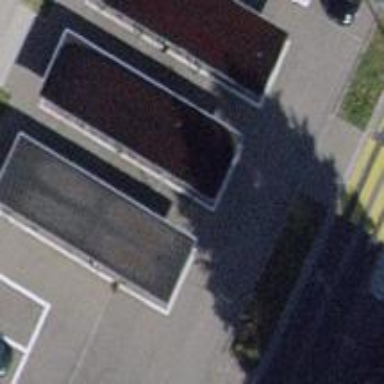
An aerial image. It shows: Bicycle parking area with wall loops.